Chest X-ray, PA view. Patient: 55 years old, sex M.
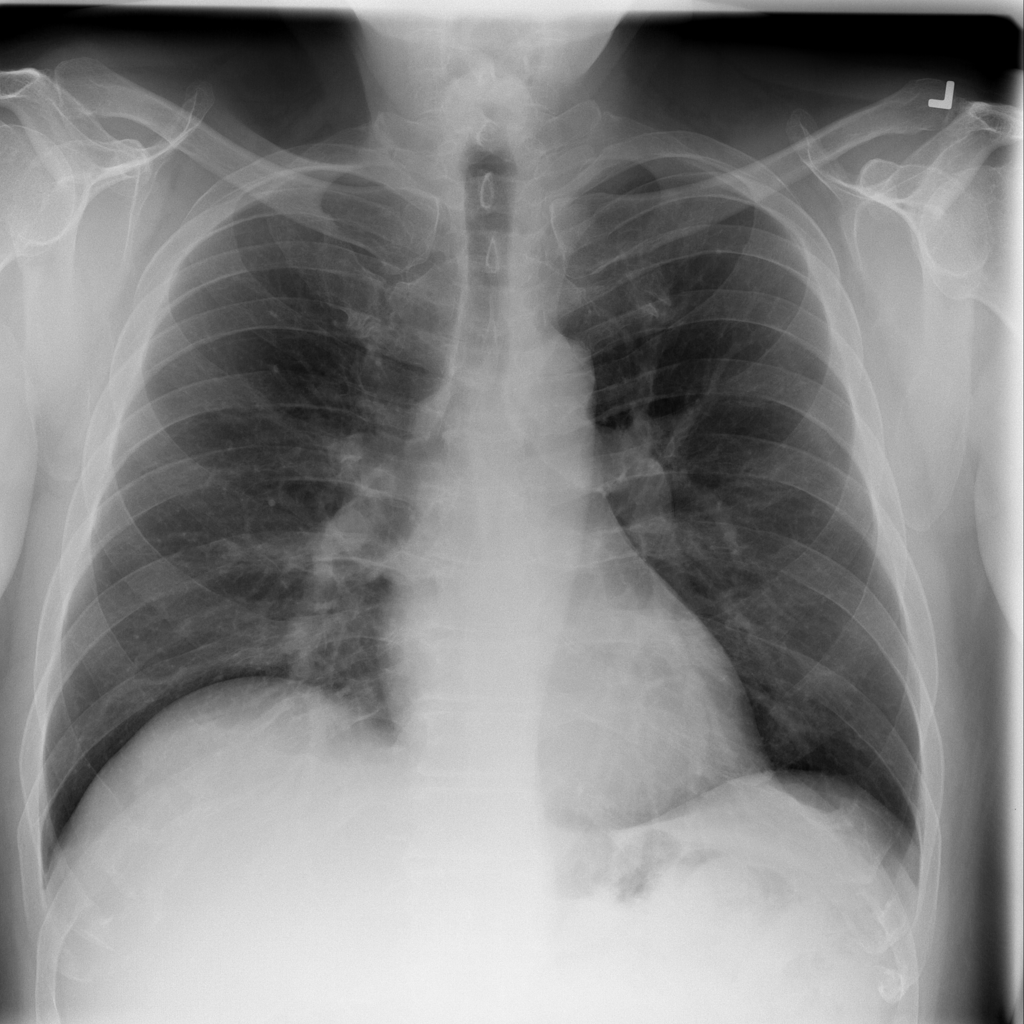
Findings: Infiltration